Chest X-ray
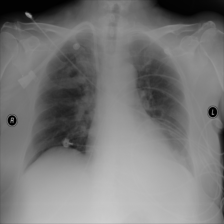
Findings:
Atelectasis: positive
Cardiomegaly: negative
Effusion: positive
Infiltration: positive
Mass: negative
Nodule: negative
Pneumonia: negative
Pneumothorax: negative
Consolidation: negative
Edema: negative
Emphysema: negative
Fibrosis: negative
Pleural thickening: negative
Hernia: negative